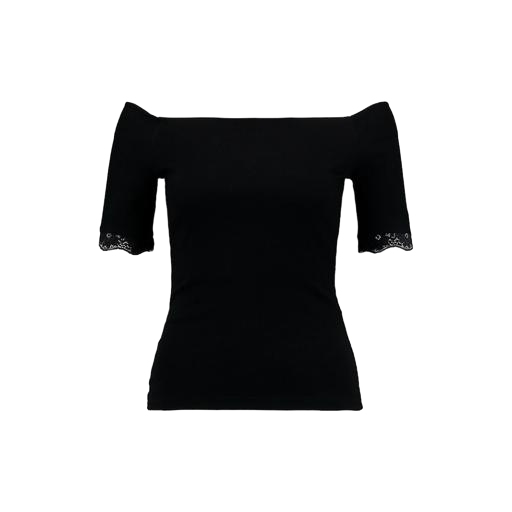
short-sleeve top only macy, black boat-neck lace, black off shoulder lace, white background